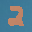
Label: 2